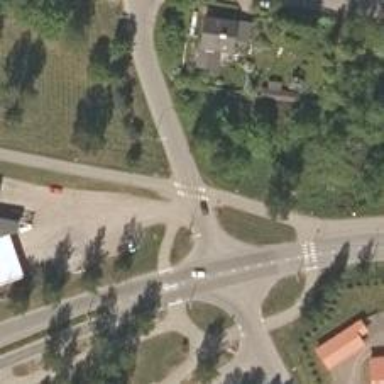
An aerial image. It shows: Asphalt cycleway featuring zebra crossing. The crossing is uncontrolled.